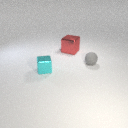
small cyan metal cube in front of small gray rubber sphere